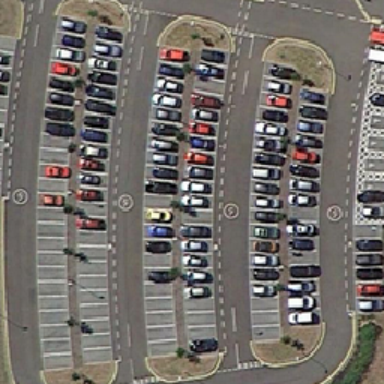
There are many cars parked in the parking lot .